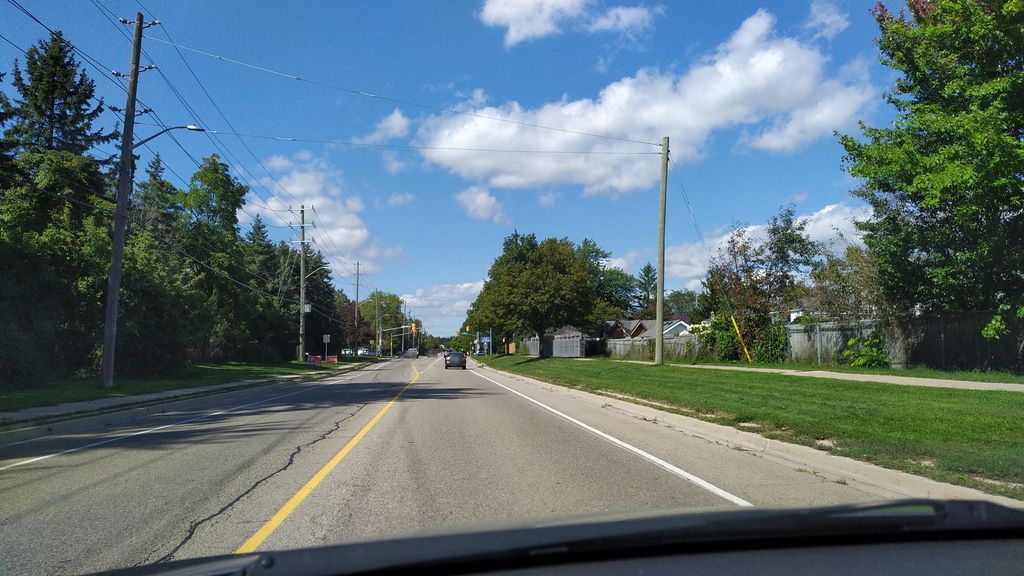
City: kitchener-waterloo